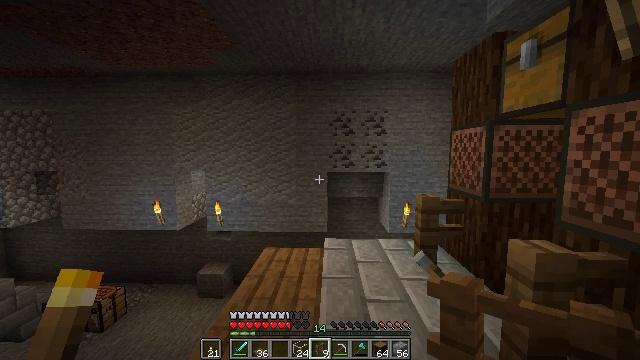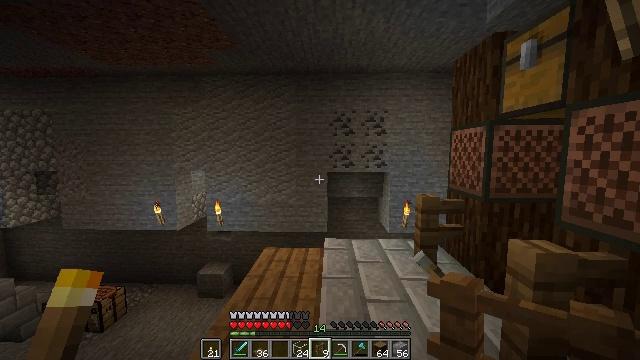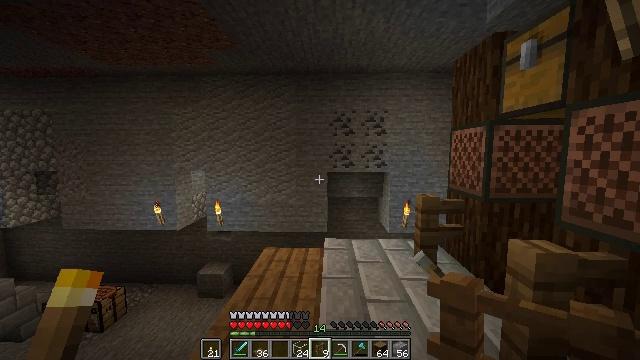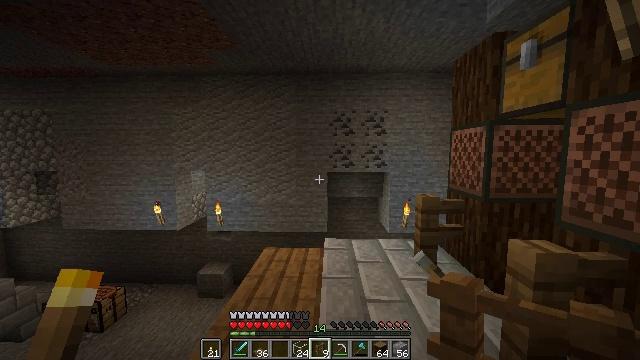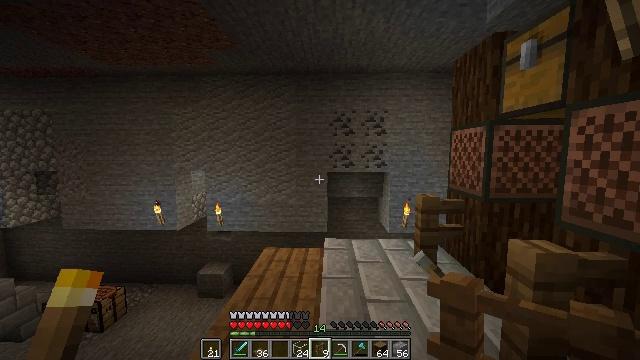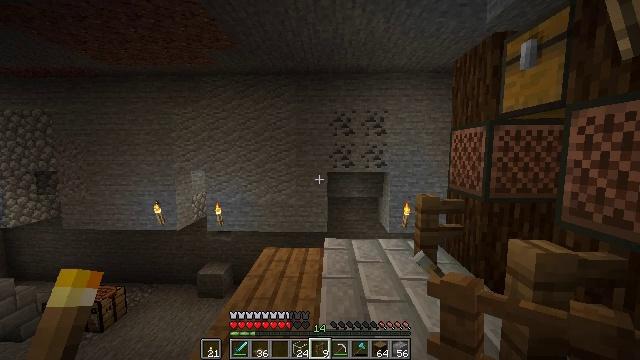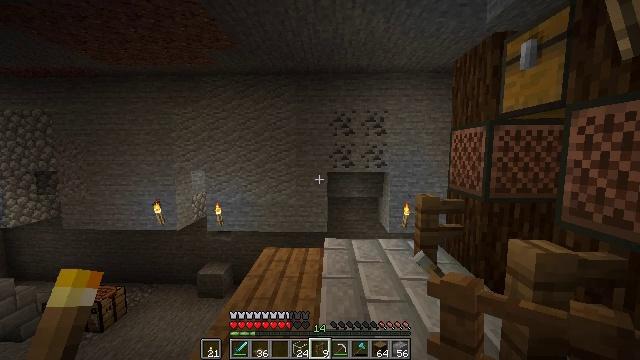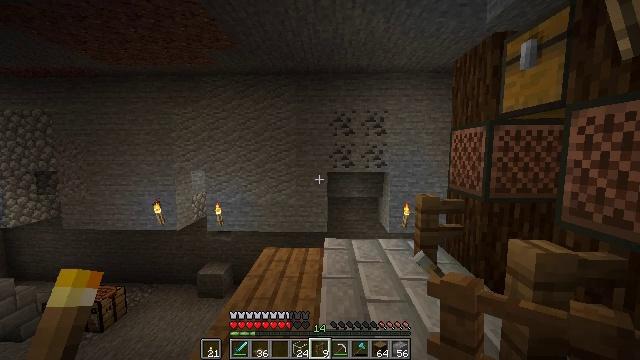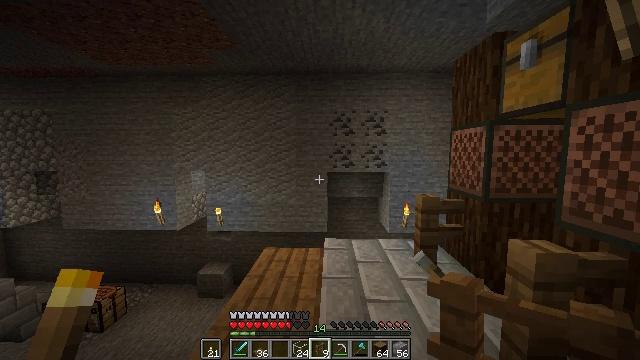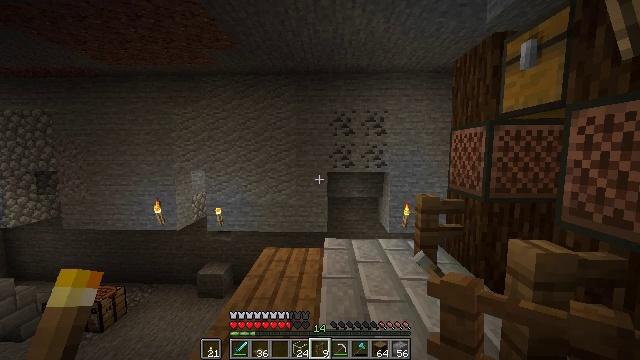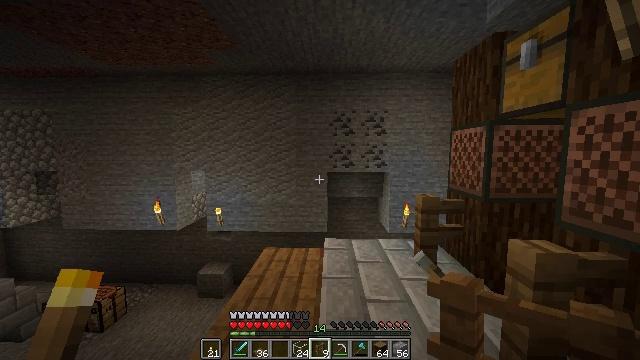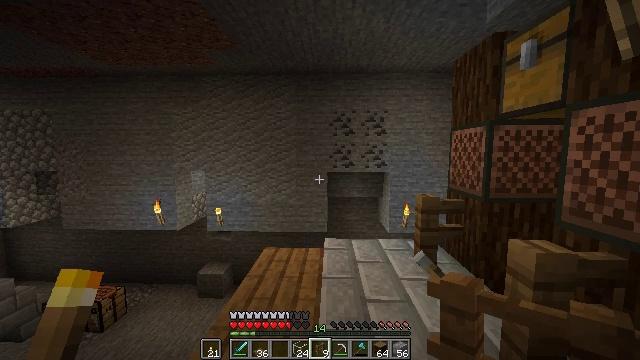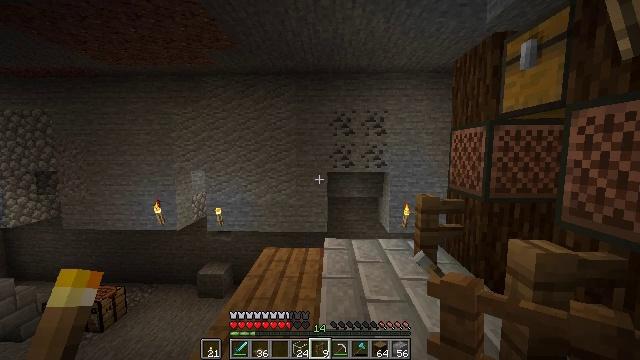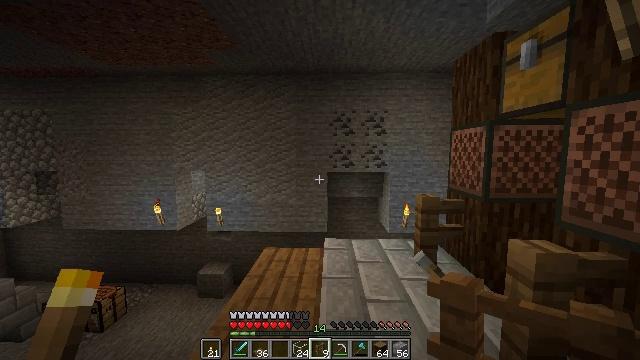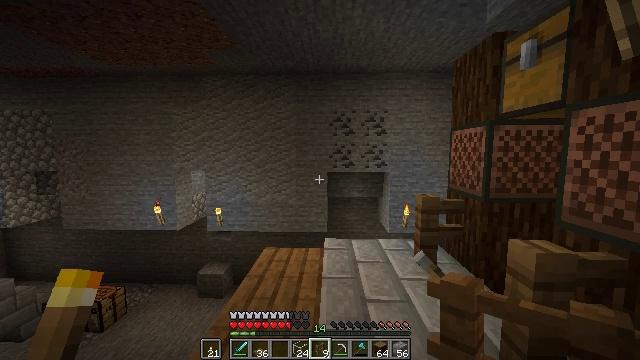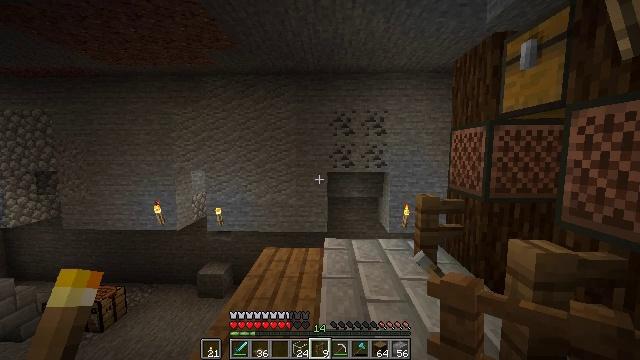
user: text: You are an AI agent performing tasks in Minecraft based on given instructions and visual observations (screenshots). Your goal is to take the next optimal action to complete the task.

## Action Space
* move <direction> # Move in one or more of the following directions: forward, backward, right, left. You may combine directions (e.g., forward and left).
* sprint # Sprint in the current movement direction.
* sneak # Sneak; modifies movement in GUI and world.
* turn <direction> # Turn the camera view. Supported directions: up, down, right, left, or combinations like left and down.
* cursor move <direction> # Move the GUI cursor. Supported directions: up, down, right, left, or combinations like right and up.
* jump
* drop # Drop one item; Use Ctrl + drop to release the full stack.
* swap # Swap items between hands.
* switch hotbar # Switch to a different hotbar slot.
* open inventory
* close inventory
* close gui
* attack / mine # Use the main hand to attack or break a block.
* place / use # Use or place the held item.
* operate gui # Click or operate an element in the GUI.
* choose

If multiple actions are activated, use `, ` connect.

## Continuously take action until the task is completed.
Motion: motion action
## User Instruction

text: Use spruce planks to craft spruce stairs.
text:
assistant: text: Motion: no_op
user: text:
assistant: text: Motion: no_op
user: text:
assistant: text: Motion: no_op
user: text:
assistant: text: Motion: no_op
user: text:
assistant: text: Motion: no_op
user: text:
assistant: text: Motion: no_op
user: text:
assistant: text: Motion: no_op
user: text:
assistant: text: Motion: no_op
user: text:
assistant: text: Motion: no_op
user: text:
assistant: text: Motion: no_op
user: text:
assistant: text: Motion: no_op
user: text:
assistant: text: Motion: no_op
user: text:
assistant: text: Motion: no_op
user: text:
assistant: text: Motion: no_op
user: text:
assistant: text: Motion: no_op
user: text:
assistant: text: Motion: no_op
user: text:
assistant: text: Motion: no_op
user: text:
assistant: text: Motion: no_op
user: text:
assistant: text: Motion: no_op
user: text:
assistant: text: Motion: no_op
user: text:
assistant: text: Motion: no_op
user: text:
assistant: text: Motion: no_op
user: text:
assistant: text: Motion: no_op
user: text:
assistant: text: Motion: no_op
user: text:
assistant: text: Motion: no_op
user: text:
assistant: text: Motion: no_op
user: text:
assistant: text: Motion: no_op
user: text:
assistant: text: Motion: no_op
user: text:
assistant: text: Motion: no_op
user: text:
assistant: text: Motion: no_op